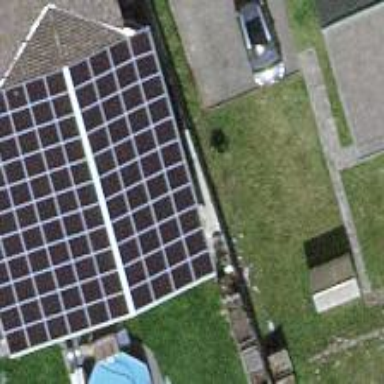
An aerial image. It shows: Solar power generator using photovoltaic method with solar photovoltaic panel types.